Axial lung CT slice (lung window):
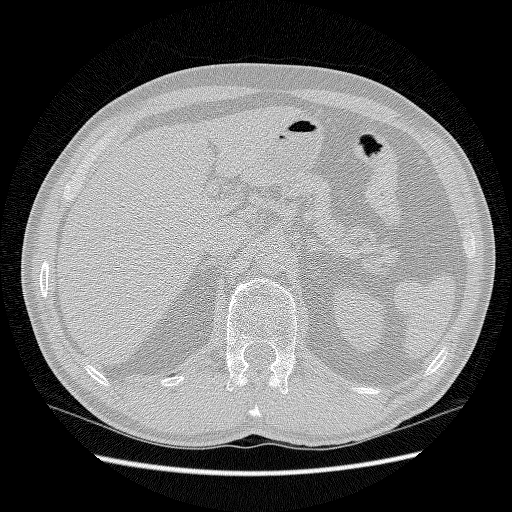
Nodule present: no